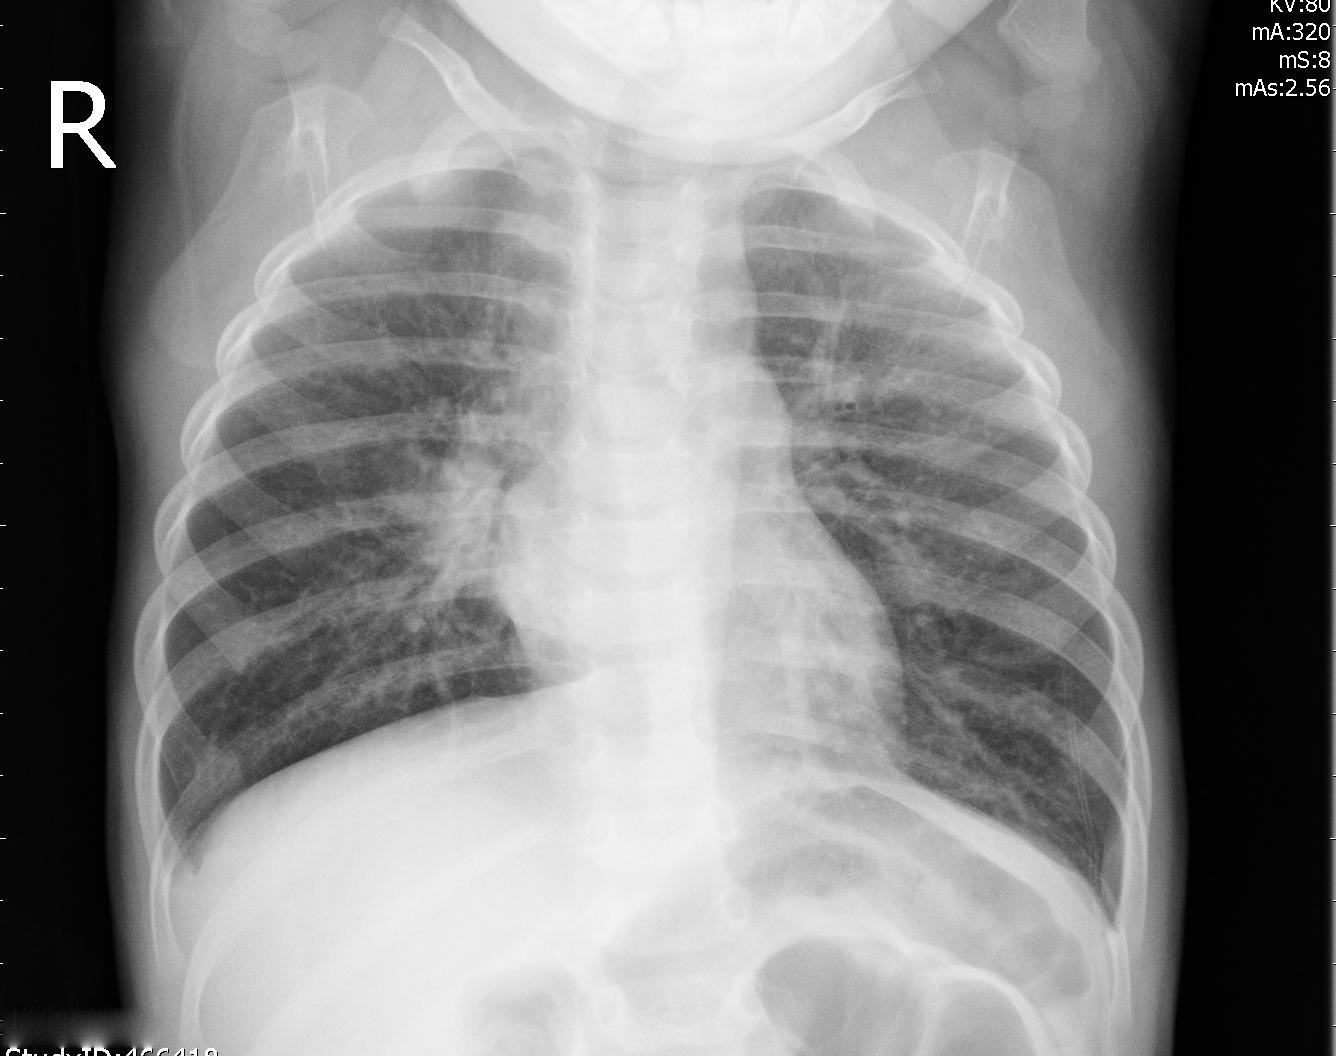
Diagnosis: PNEUMONIA